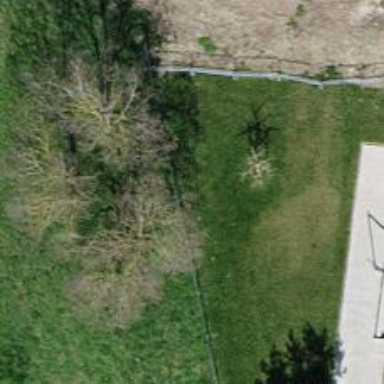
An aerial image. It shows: Mixed leaf type tree in natural setting.